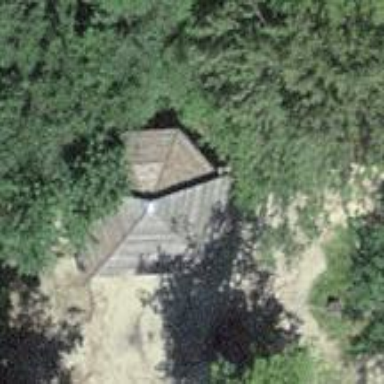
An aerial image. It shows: Shelter.